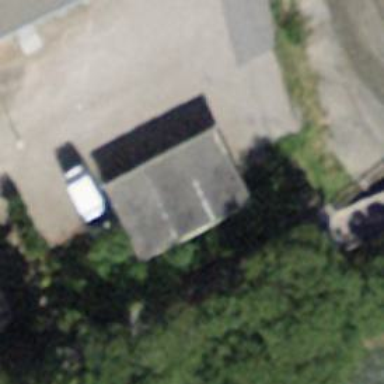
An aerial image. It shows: Building with flat roof.